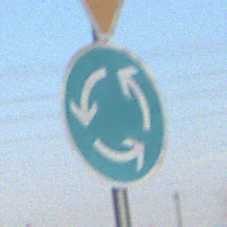
Verkehrszeichen: Kreisverkehr
Zusatzzeichen oben: VorfahrtGewaehren
Umgebung: Outdoor, Suburban
Tageszeit: SunriseSunset
Wetter: PartlyCloudy
Licht: Natural
Jahreszeit: Winter
Kontrast: MediumContrast